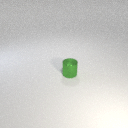
small green metal cylinder